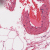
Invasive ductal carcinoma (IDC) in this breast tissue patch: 0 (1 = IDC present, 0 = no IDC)